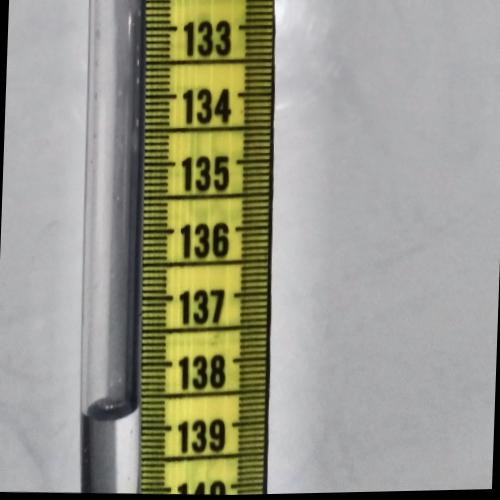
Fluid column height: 138.7 cm